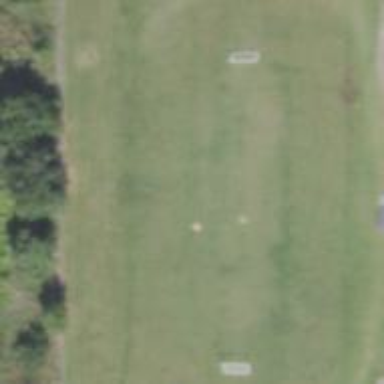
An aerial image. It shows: Soccer pitch designated for leisure and sports activities.